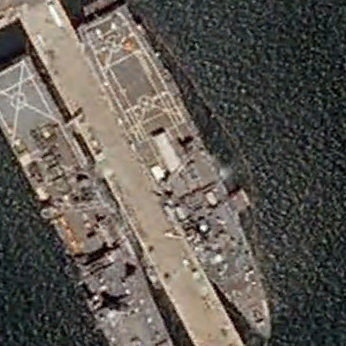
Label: combat